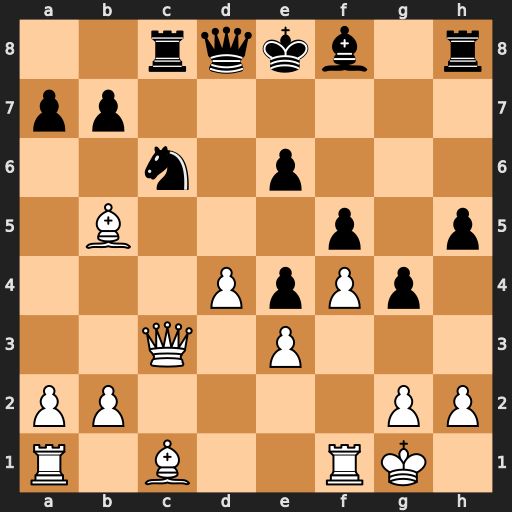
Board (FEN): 2rqkb1r/pp6/2n1p3/1B3p1p/3PpPp1/2Q1P3/PP4PP/R1B2RK1
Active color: w
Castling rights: k
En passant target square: -
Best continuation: d5 Rh6 dxc6